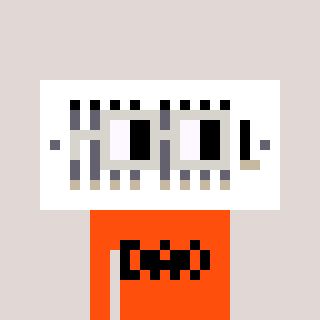
a pixel art character with square light gray glasses, a vent-shaped head and a orange-colored body on a warm background